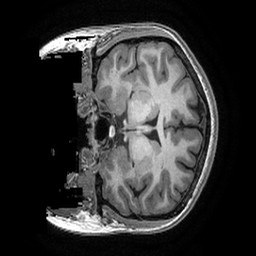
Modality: T1w
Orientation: coronal
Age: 20
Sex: female
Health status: healthy
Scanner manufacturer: ge